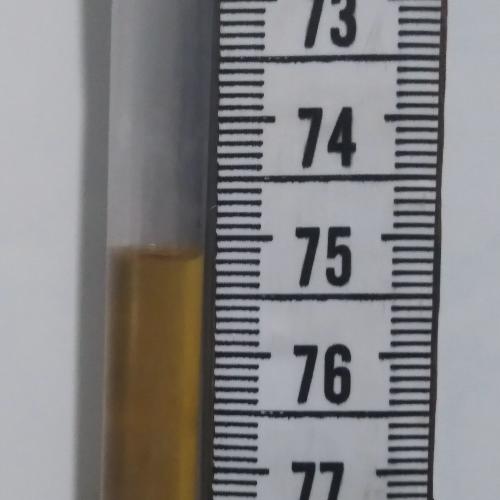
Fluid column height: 75.2 cm